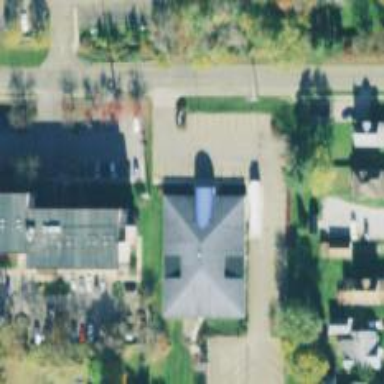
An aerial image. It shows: Clinic.